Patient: sex M, age 46
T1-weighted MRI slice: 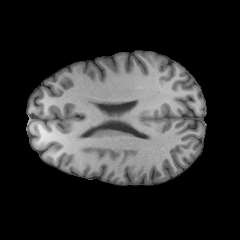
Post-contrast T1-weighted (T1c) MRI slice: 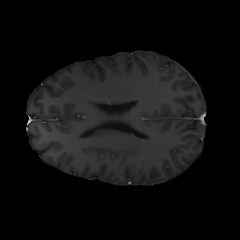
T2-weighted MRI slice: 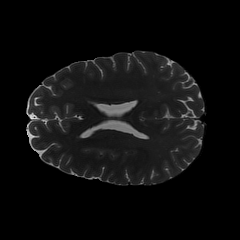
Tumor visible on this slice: no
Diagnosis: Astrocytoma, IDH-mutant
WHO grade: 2